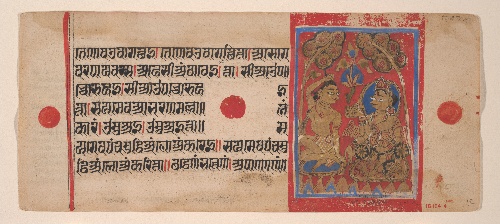
Date: 1461 (Samvat 1519)
Object type: Manuscript
Classification: Paintings
Medium: Ink, opaque watercolor, and gold on paper
Culture: India (Gujarat)
Dimensions: 4 3/8 x 10 1/8 in. (11.1 x 25.7 cm)
Department: Asian Art
Credit line: Rogers Fund, 1918
Accession year: 1918
Repository: Metropolitan Museum of Art, New York, NY
Tags: Men